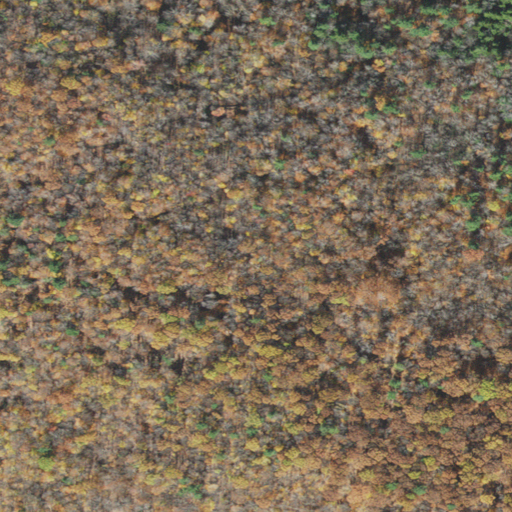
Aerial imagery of mountain in Massachusetts named Collins Hill containing deciduous forest, mixed forest, and woody wetlands